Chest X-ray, AP view. Patient: 74 years old, sex F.
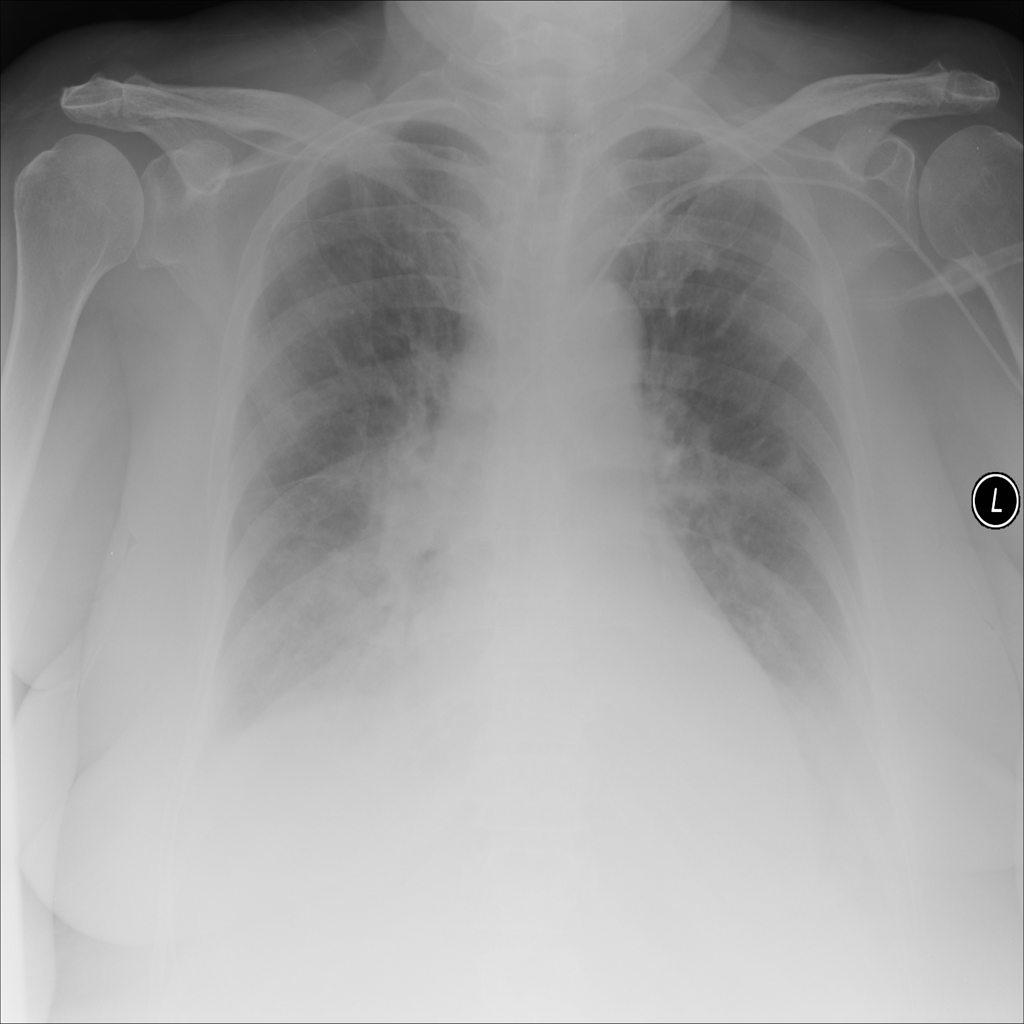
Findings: Atelectasis